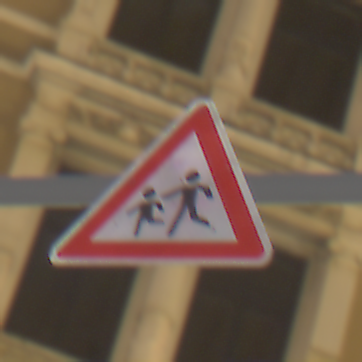
Verkehrszeichen: KinderRechts
Umgebung: Outdoor, Urban
Tageszeit: Night
Wetter: Clear
Licht: Artificial
Jahreszeit: NotSpecified
Kontrast: HighContrast